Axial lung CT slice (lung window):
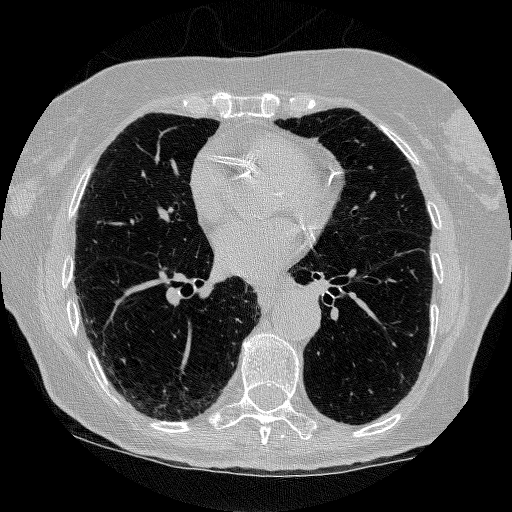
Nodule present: no